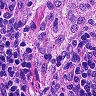
Metastatic tissue present: no